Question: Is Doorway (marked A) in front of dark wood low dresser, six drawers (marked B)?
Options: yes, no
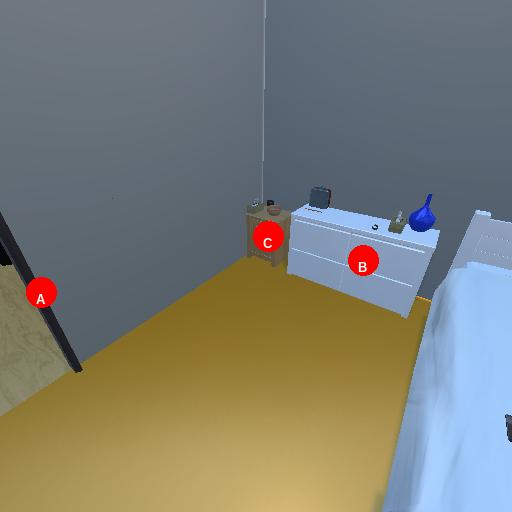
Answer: yes